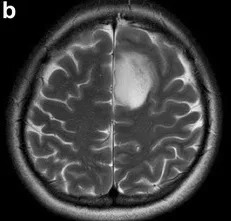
Axial sections of magnetic resonance imaging scan performed 3 days before operation. T2-weighted image as hyperintense ; mass is located in the left superior frontal gyrus.
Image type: radiology (mri)